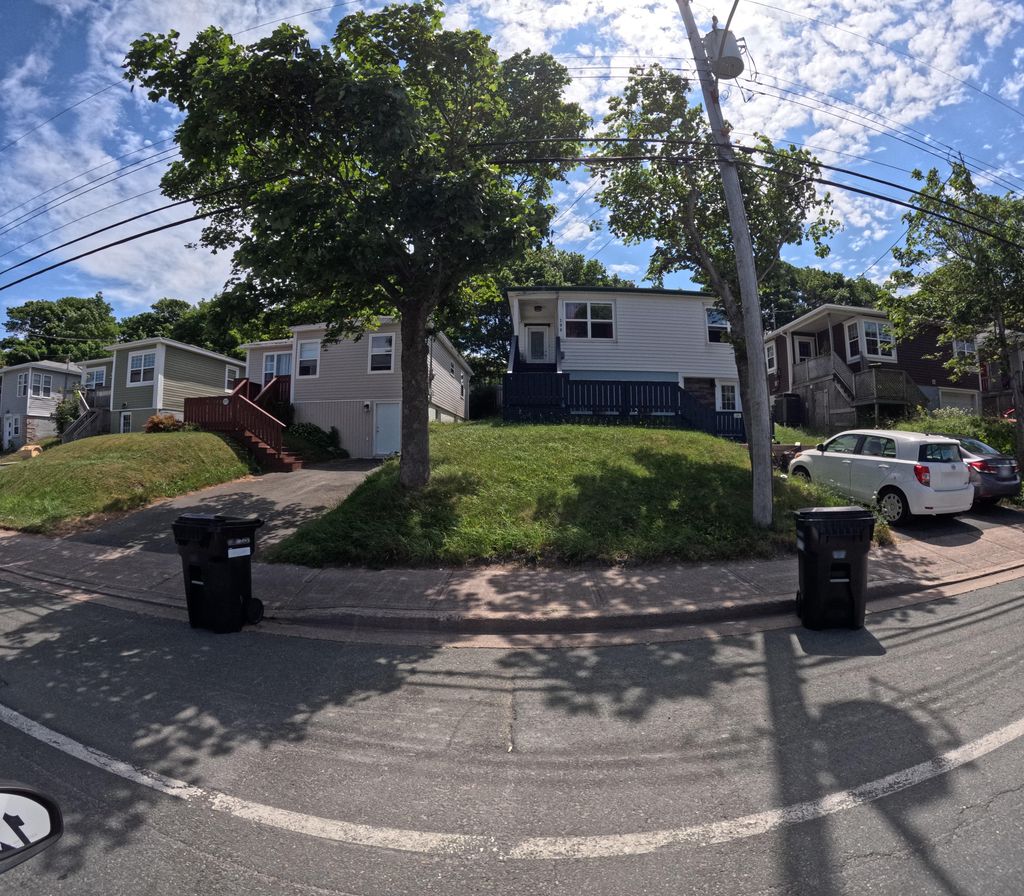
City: st_johns